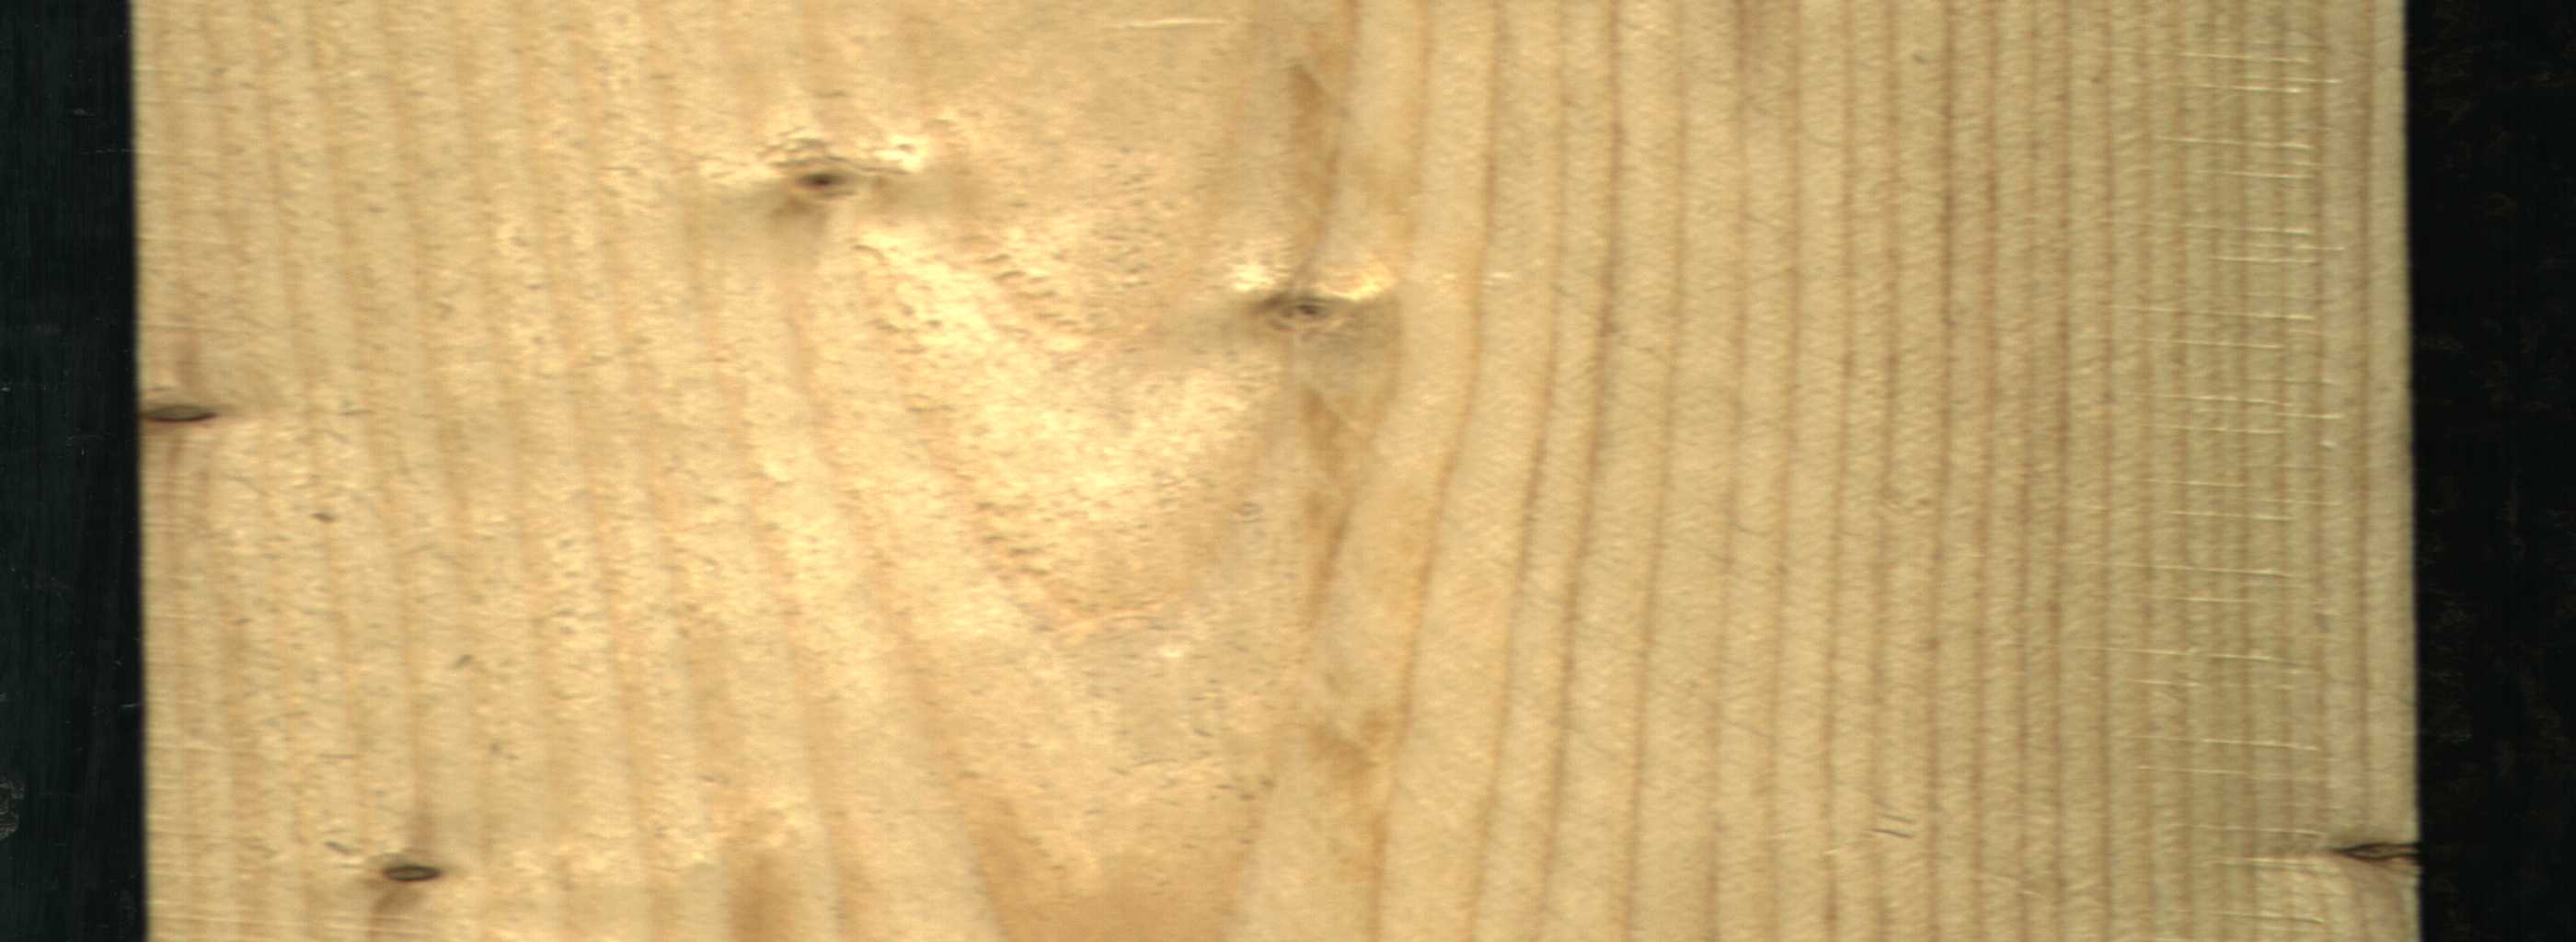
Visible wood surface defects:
Live_Knot
Live_Knot
Live_Knot
Live_Knot
Live_Knot